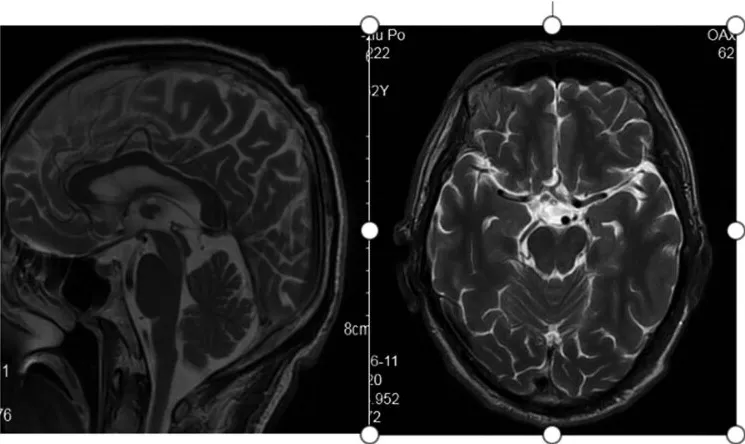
Flat pons, not full and mild cerebellar atrophy in T2-weighted MRI.
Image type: radiology (mri)